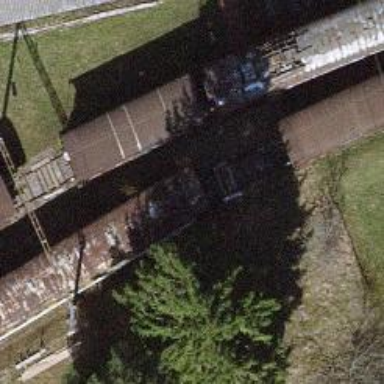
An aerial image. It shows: Single track railway in yard.